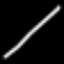
Label: line